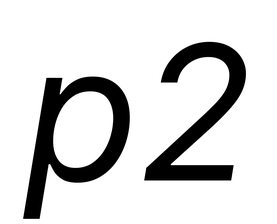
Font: Inter-Italic_Italic